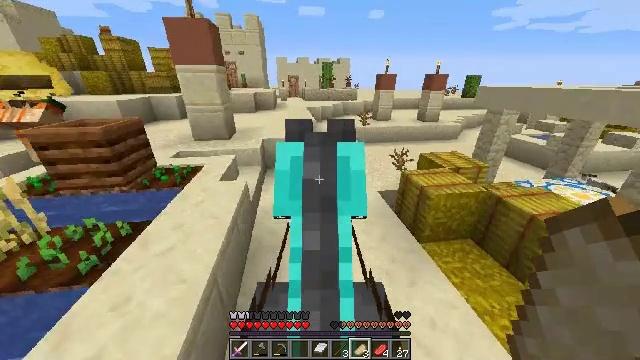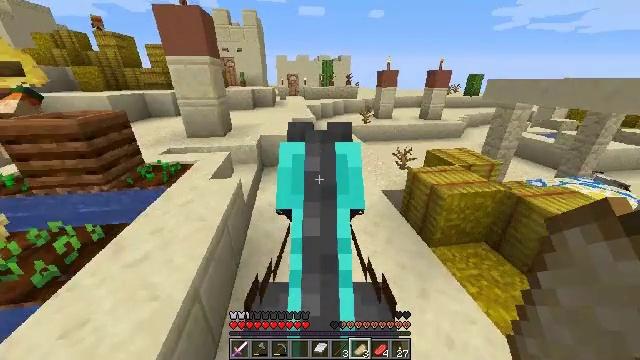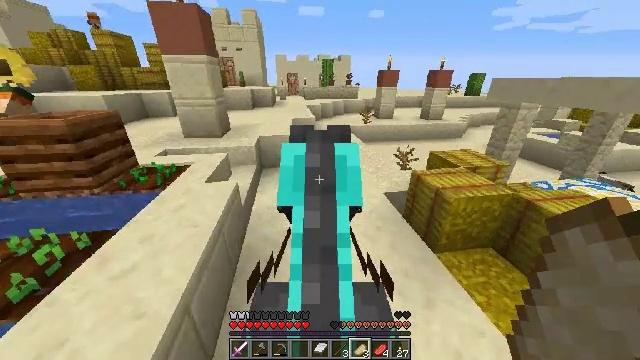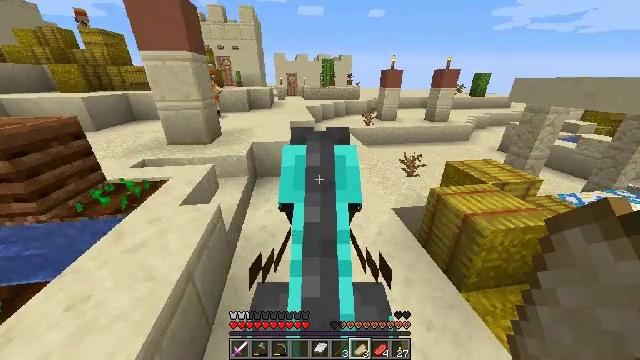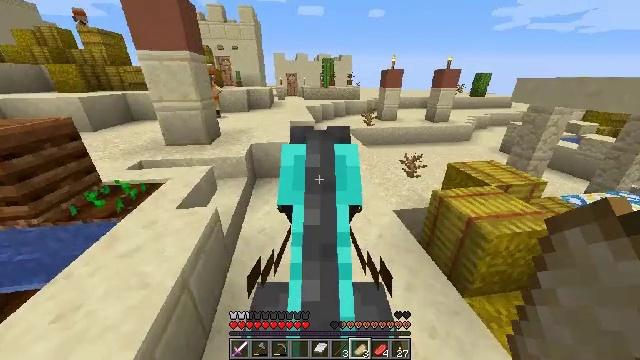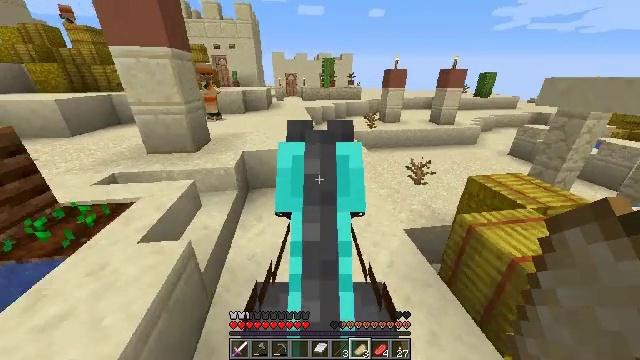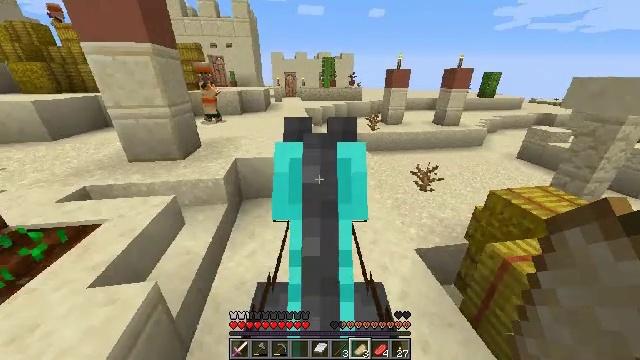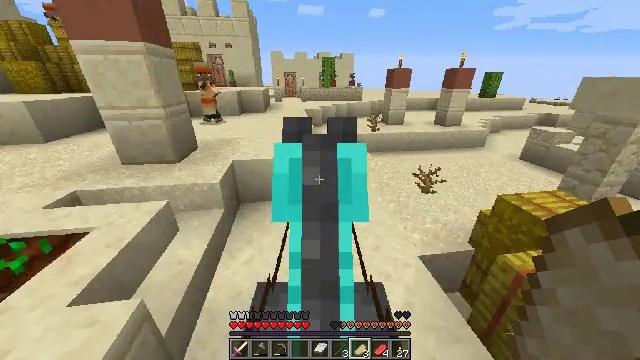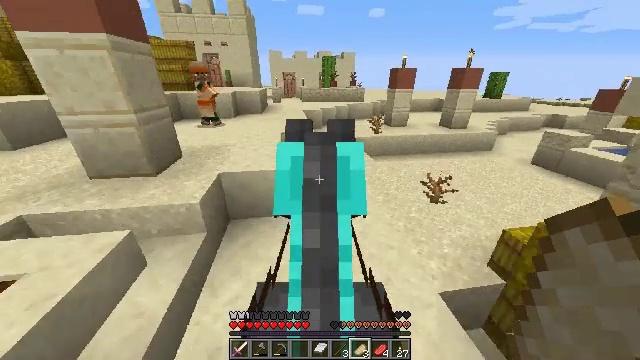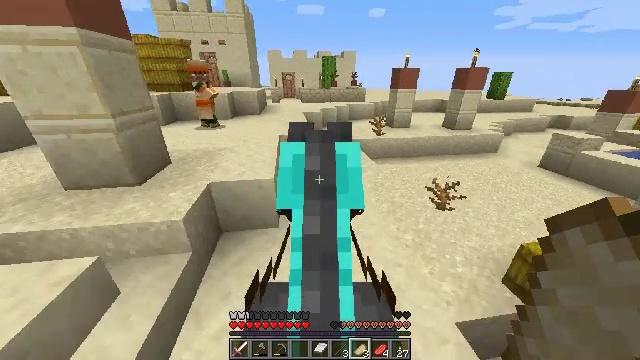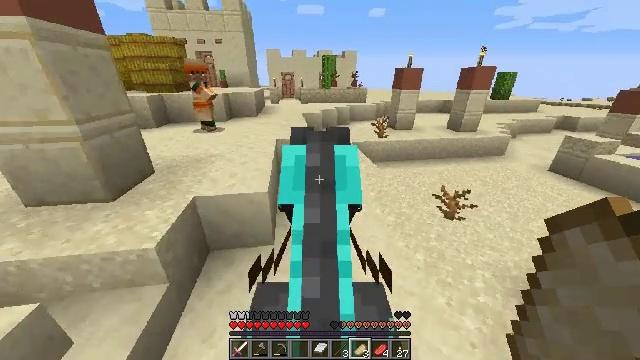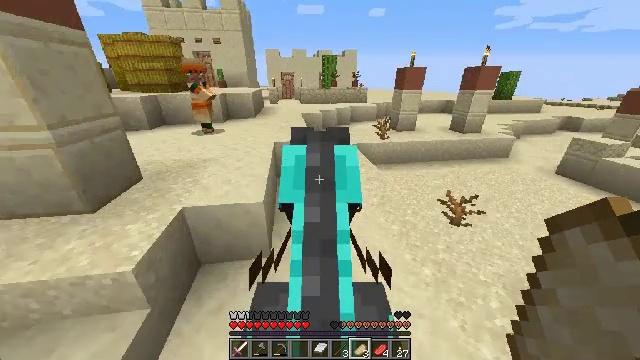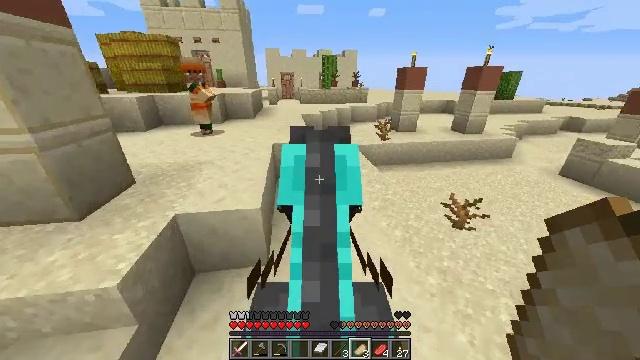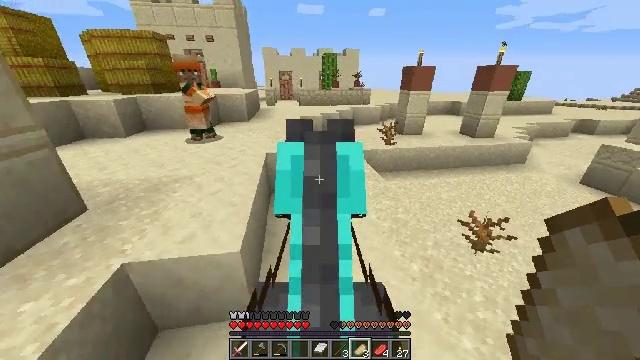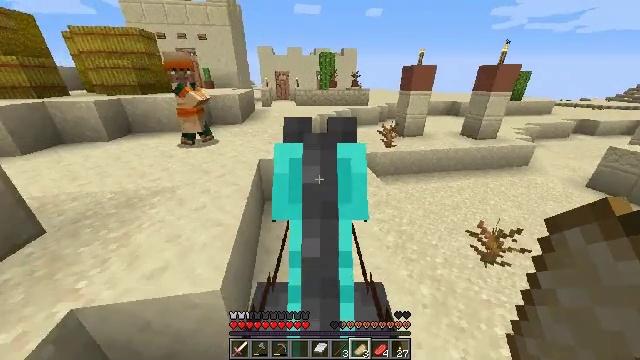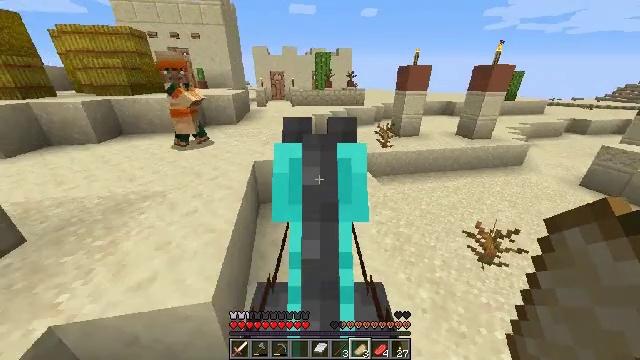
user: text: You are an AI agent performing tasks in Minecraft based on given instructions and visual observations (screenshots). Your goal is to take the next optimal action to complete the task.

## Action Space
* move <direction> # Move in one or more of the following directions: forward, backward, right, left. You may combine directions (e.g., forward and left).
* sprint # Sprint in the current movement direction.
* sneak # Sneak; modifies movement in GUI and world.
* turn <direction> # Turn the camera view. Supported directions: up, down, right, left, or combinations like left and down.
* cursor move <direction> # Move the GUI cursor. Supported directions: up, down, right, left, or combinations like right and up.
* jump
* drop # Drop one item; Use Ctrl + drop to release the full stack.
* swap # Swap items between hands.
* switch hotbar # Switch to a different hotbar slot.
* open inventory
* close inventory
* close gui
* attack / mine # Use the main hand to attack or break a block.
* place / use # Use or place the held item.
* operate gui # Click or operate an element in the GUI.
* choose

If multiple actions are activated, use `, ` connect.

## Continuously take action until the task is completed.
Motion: motion action
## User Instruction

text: Mine cactus from the desert.
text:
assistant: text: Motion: move forward, sprint
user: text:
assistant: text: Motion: move forward, sprint
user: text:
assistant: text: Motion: move forward, sprint
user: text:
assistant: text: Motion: move forward, sprint
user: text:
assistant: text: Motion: move forward, sprint
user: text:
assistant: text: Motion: move forward, sprint
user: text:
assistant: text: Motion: move forward, sprint
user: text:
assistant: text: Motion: move forward, sprint
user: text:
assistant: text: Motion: move forward, sprint
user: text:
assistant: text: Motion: move forward, sprint
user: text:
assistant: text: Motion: move forward, sprint
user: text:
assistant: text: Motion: move forward, sprint
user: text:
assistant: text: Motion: move forward
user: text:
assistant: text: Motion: move forward
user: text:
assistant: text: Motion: move forward, turn right
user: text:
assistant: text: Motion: move forward, turn right
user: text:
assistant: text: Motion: move forward, turn right
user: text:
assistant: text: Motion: move forward, sprint, turn right
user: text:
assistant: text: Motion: move forward and move left, sprint, turn right
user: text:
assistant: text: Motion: move forward and move left, sprint, turn right
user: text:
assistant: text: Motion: move forward and move left, sprint, turn right and down
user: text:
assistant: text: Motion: move forward, sprint, turn right
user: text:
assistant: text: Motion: move forward, sprint, turn right
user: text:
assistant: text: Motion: move forward, sprint, turn right
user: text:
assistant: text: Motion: move forward, sprint, turn right
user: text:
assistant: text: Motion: move forward, sprint, turn right
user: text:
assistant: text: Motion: move forward, sprint, turn right
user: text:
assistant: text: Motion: move forward, sprint, turn right
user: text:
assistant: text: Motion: move forward, sprint
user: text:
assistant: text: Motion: move forward, sprint